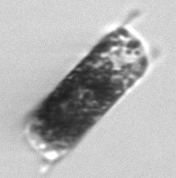
Label: Hemiaulus